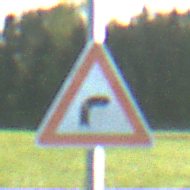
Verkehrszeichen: KurveRechts
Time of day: MorningAfternoon
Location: Outdoor (Nature)
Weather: Clear
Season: NotSpecified
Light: Natural